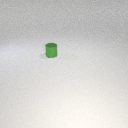
small green metal cylinder